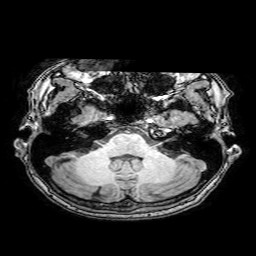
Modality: T1w
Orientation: coronal
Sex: female
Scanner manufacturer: philips
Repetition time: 0.008151 s
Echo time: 0.00376 s